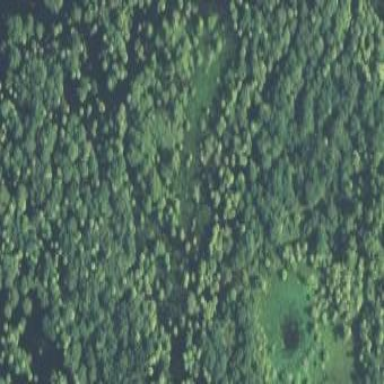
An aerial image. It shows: Marsh wetland.